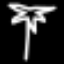
Label: palm tree